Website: bh-photo
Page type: account-dashboard
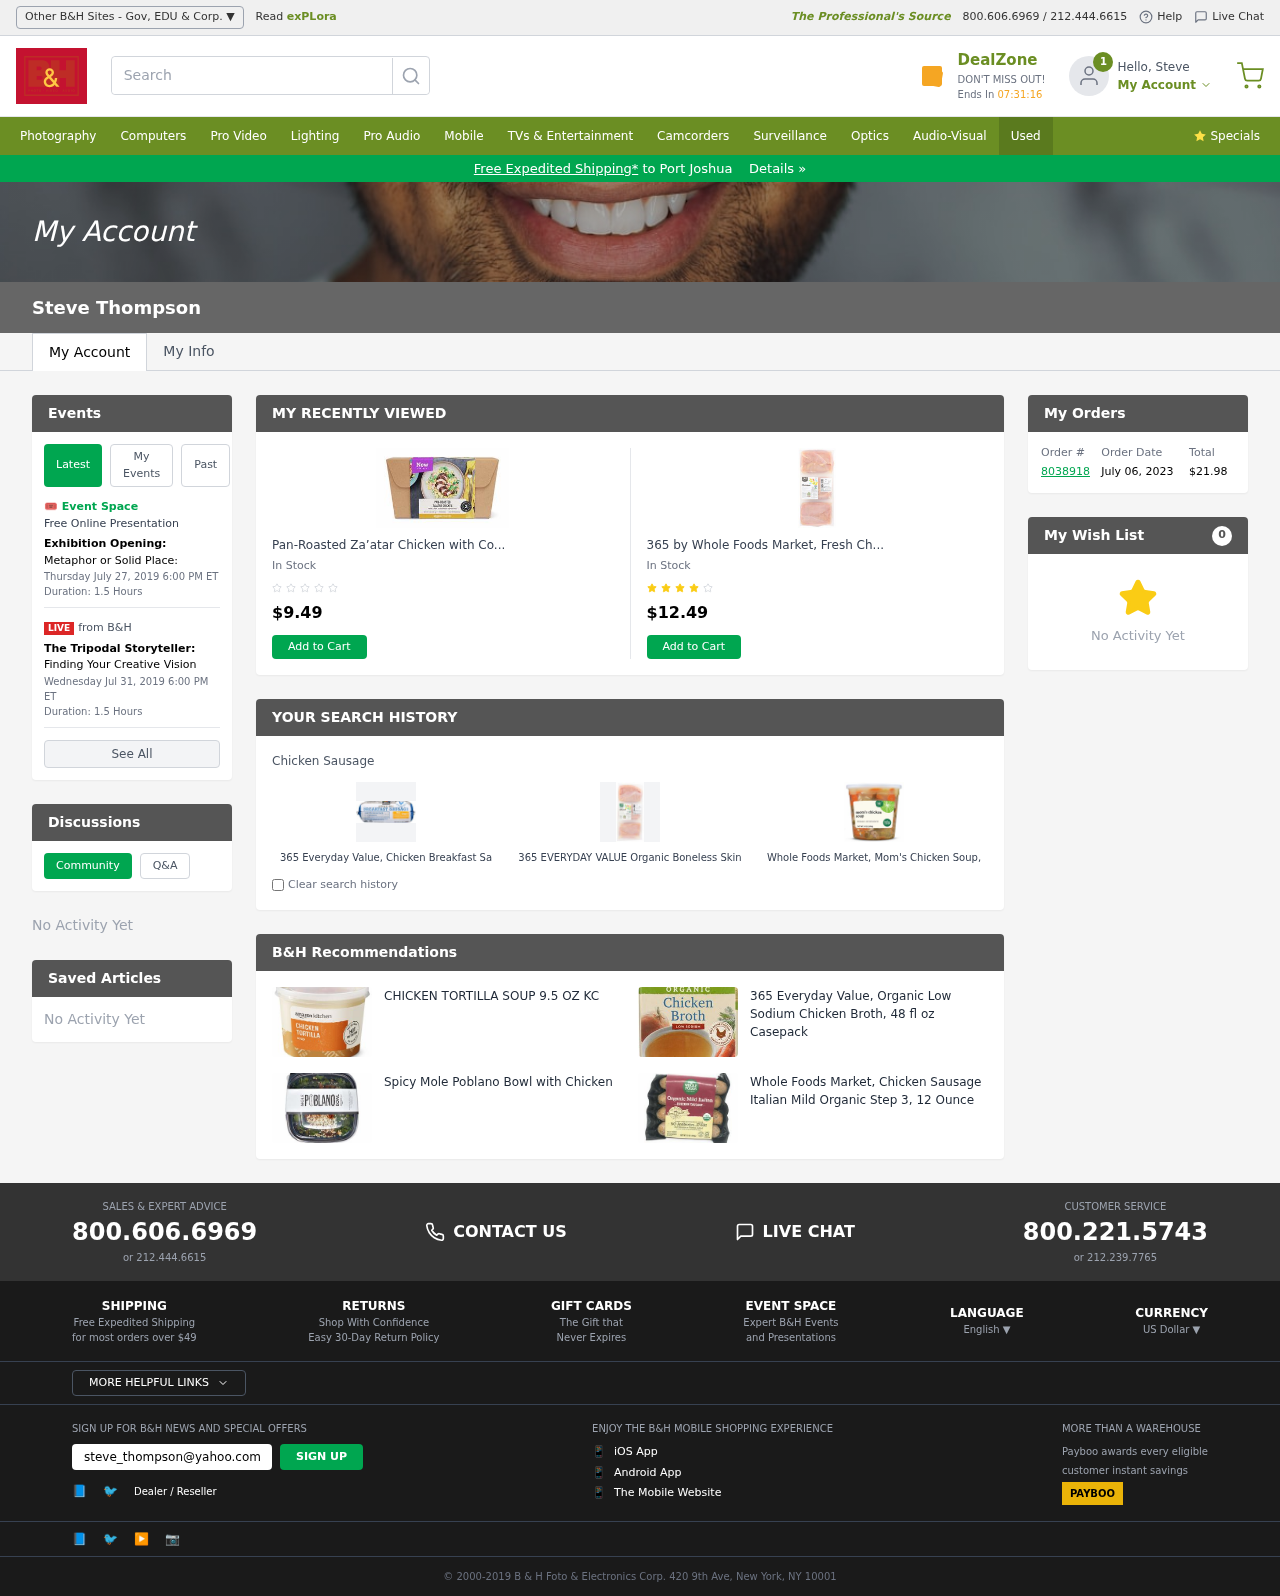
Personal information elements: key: PII_CITY
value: Port Joshua
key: PII_EMAIL
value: steve_thompson@yahoo.com
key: PII_FIRSTNAME
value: Steve
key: PII_FULLNAME
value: Steve Thompson
Product elements: key: PRODUCT1_NAME
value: Pan-Roasted Za’atar Chicken with Corn, Zucchini & Couscous
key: PRODUCT1_PRICE
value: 9.49
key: PRODUCT2_NAME
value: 365 by Whole Foods Market, Fresh Chicken Value Pack, Breasts - Boneless & Skinless  (GAP - Step 3),
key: PRODUCT2_PRICE
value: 12.49
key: PRODUCT3_ITEM_CATEGORY
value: Chicken Sausage
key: PRODUCT3_NAME
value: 365 Everyday Value, Chicken Breakfast Sausage, 14 oz
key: PRODUCT4_NAME
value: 365 EVERYDAY VALUE Organic Boneless Skinless Chicken Breast
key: PRODUCT5_NAME
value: Whole Foods Market, Mom's Chicken Soup, 24 Ounce
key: PRODUCT6_NAME
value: CHICKEN TORTILLA SOUP 9.5 OZ KC
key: PRODUCT7_NAME
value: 365 Everyday Value, Organic Low Sodium Chicken Broth, 48 fl oz Casepack
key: PRODUCT8_NAME
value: Spicy Mole Poblano Bowl with Chicken
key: PRODUCT9_NAME
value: Whole Foods Market, Chicken Sausage Italian Mild Organic Step 3, 12 Ounce
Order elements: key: ORDER_ID
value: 8038918
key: ORDER_DATE
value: July 06, 2023
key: ORDER_TOTAL
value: $21.98
Other elements: key: WISHLIST_COUNT
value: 0